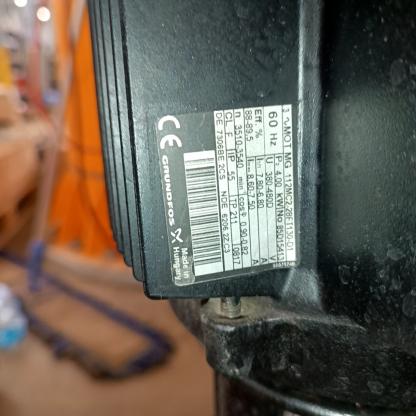
Klasa: tabliczka-znamionowa